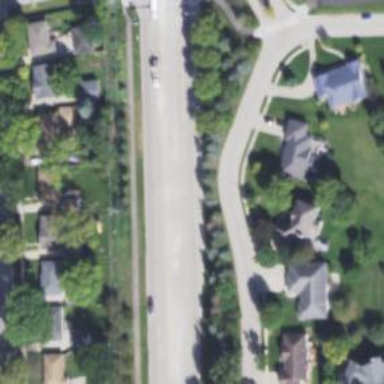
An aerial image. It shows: Residential road with asphalt surface. There is separate sidewalk and cycle track.